Brain MRI, t1w sequence, axial 2D slice.
Patient: age 28, sex F, weight 95 kg, height 1.95 m
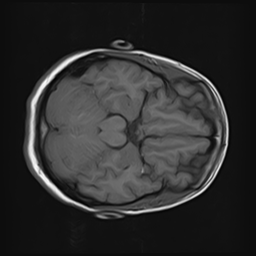